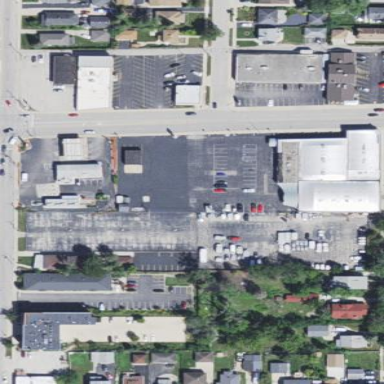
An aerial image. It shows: Retail area.